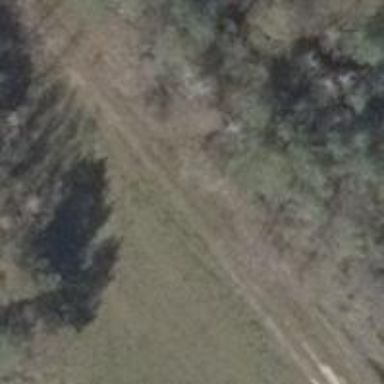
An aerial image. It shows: Dirt track road.